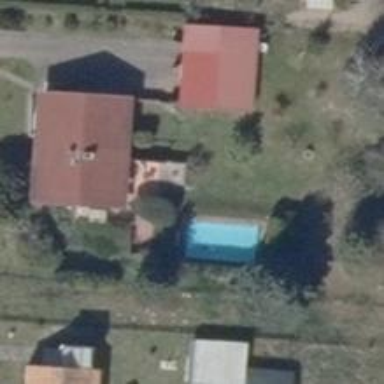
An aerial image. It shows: Swimming pool located in leisure land.